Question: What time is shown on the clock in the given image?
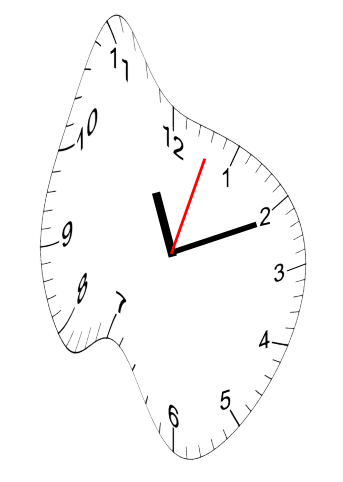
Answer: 11:11:03